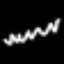
Label: squiggle